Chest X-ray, PA view. Patient: 46 years old, sex M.
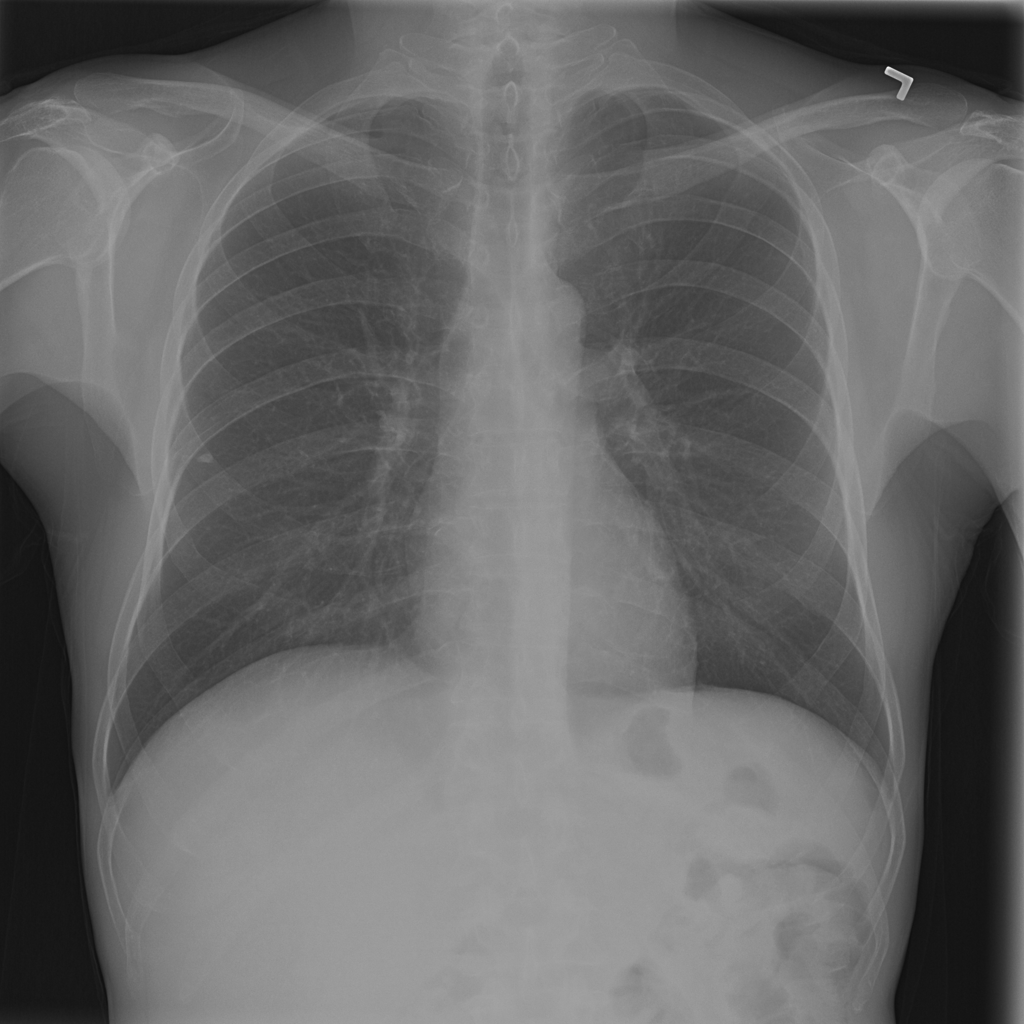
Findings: Nodule